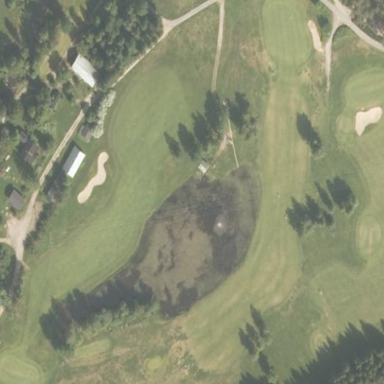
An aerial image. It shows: Golf fairway surrounded by grass.